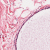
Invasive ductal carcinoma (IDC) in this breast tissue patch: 0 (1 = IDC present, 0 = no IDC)